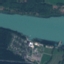
Land use / land cover: River